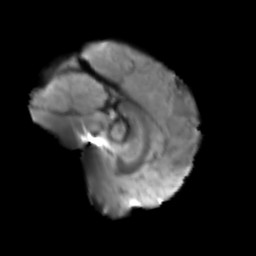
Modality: T2w
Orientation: sagittal
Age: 47
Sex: male
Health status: healthy
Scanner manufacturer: siemens
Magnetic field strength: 3 T
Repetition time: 3.6 s
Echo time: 0.092 s